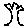
Label: tree